Interaction volume radius: 5 \u00c5
Interaction volume height: 50 \u00c5
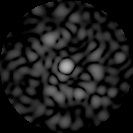
Disorder parameter: 0.8377